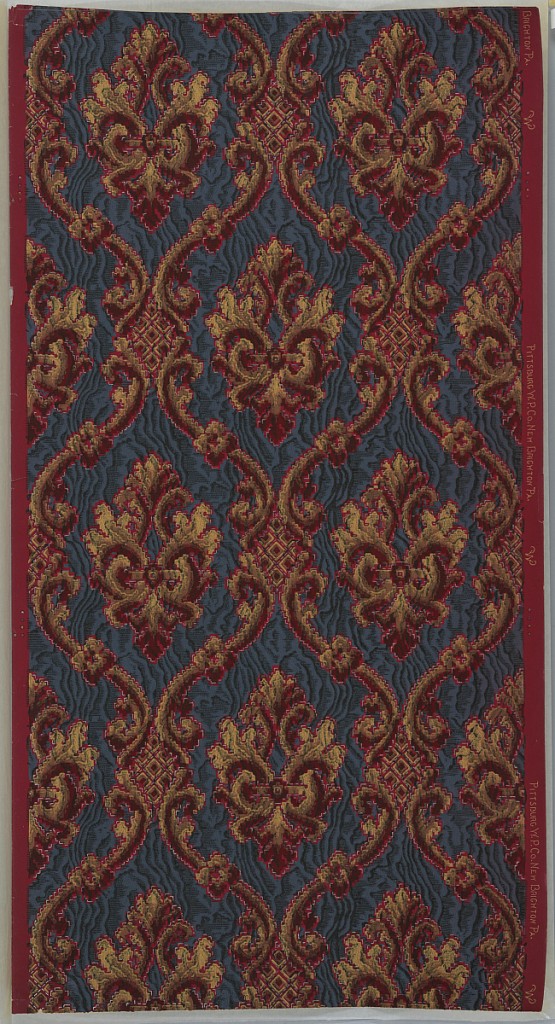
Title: Sidewall
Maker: Pittsburg W.P. Co., 1896 – 1915
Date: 1905–1915
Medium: Machine-printed paper, liquid mica
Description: Foliate treillage pattern with foliate medallions in the resulting diamond-shaped negative spaces. Background has a black and blue moiret pattern. Grounding is dark red. Printed in blues, yellows, blacks, reds, pinks, and white mica.
Printed in right selvedge: "Pittsburg W. P. Co. New Brighton Pa. WP"